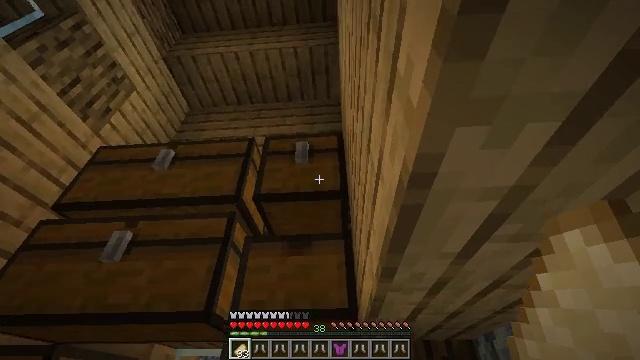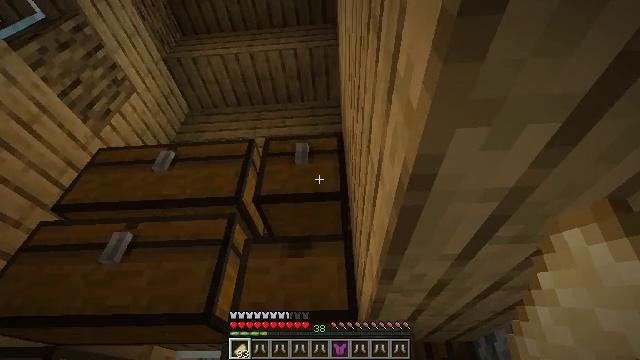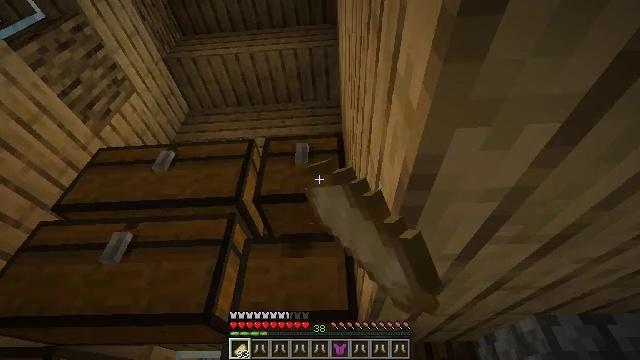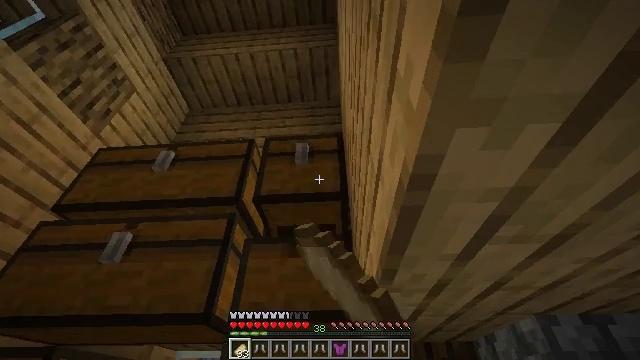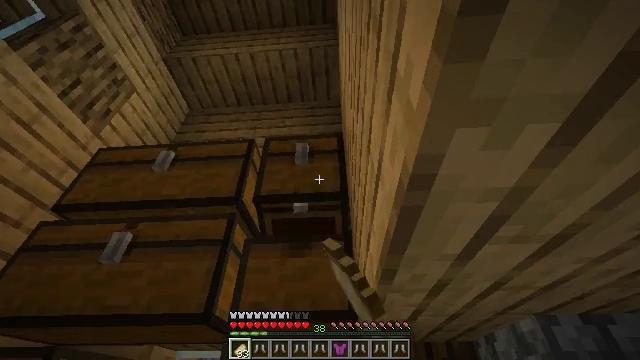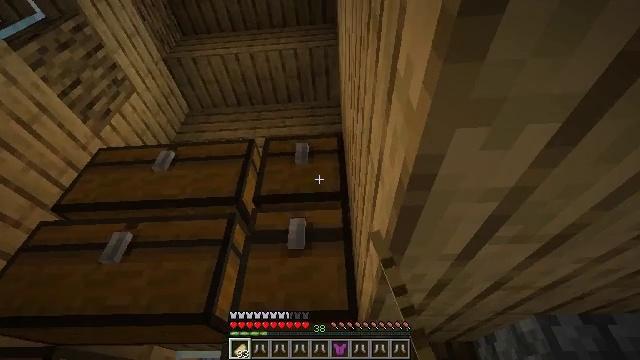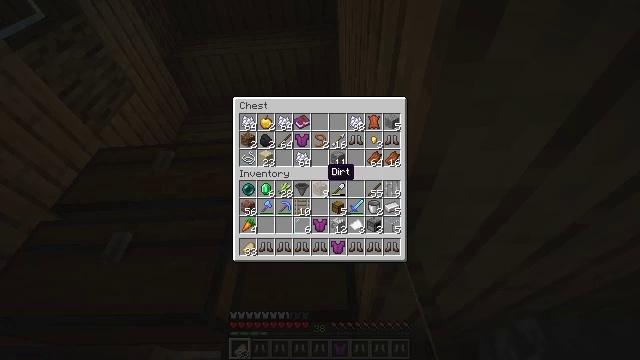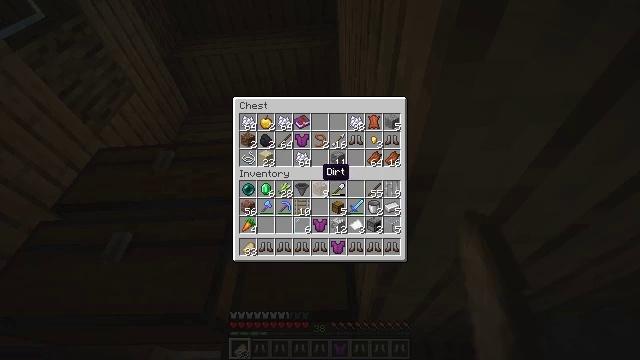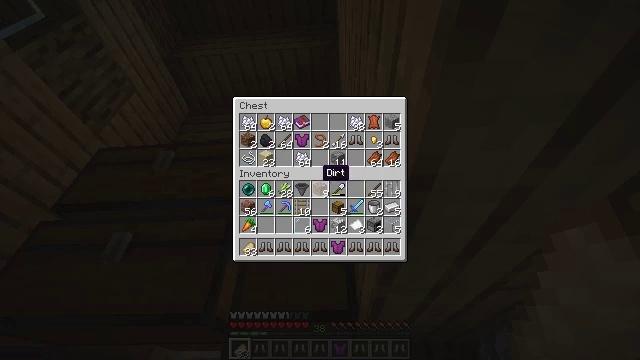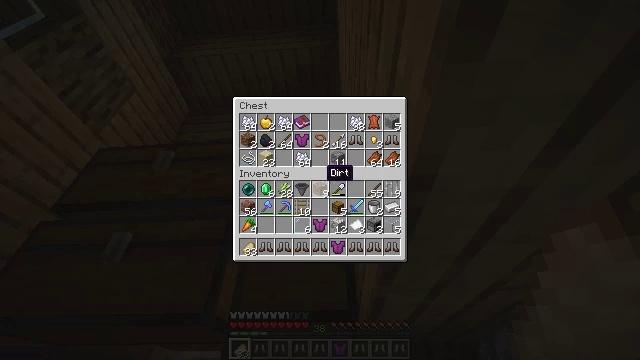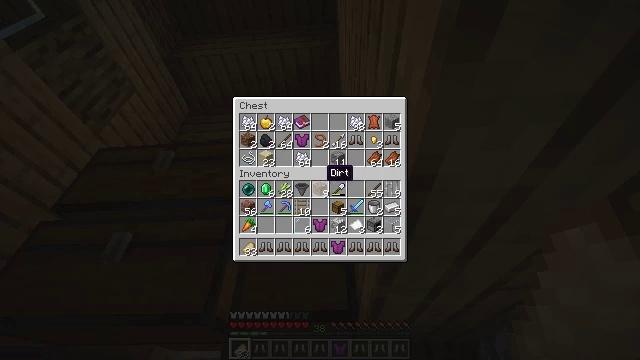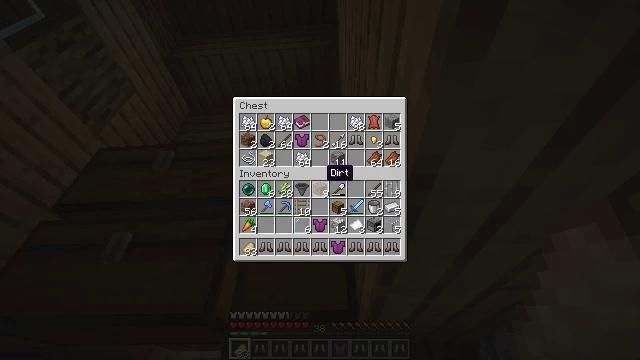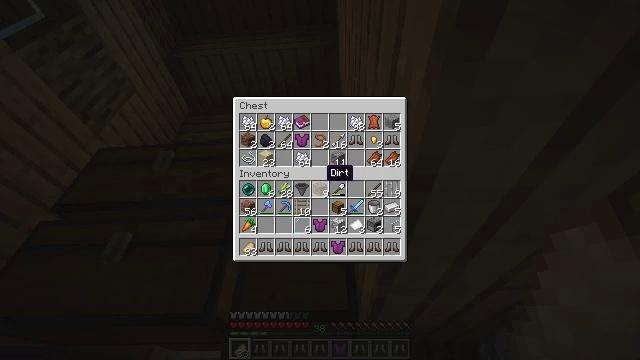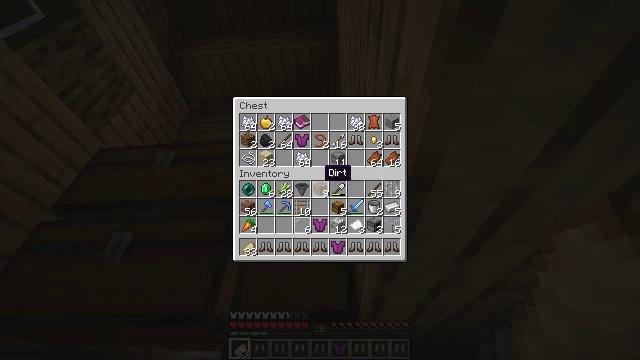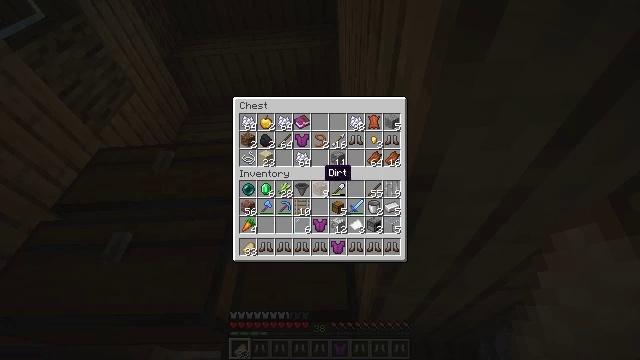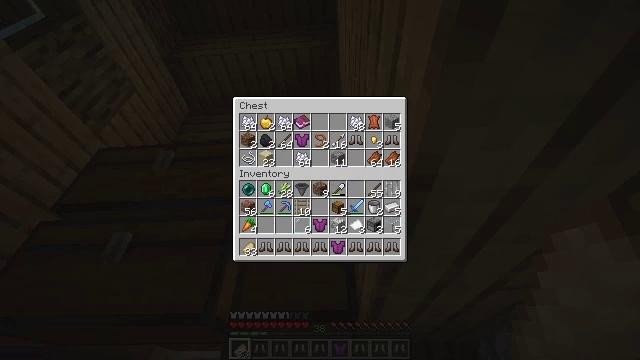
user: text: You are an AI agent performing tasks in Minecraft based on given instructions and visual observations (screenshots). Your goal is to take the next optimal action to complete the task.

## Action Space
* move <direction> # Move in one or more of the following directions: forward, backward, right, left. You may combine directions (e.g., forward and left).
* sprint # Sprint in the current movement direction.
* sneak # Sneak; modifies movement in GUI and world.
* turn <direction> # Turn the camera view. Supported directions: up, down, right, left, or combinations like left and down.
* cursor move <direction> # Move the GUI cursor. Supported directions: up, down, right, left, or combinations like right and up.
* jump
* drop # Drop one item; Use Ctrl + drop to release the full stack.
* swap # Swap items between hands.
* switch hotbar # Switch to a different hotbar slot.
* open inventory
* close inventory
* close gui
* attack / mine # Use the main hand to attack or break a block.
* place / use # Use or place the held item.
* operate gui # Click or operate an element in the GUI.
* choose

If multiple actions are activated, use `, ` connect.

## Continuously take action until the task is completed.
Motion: motion action
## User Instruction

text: Drop a pair of leather boots.
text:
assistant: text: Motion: use / place
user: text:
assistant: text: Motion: use / place
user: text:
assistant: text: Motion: use / place
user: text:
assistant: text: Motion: use / place
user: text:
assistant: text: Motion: no_op
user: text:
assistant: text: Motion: open gui
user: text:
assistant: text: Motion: no_op
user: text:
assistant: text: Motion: no_op
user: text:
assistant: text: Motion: no_op
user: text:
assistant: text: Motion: no_op
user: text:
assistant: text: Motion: no_op
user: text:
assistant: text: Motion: no_op
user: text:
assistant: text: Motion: no_op
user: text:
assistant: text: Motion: no_op
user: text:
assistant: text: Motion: no_op
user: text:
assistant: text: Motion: no_op
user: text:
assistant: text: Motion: no_op
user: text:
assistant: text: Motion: no_op
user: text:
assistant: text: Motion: cursor move up
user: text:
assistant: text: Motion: sneak
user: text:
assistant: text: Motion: sneak
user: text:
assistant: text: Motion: sneak
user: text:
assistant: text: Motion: sneak
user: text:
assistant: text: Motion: sneak
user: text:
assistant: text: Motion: sneak
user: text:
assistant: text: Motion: sneak
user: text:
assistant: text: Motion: sneak
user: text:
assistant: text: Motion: sneak
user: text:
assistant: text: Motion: sneak
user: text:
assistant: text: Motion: sneak, operate gui